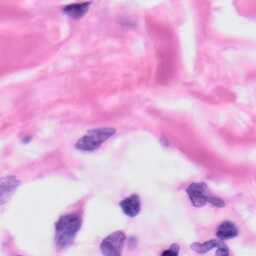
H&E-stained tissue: Skin